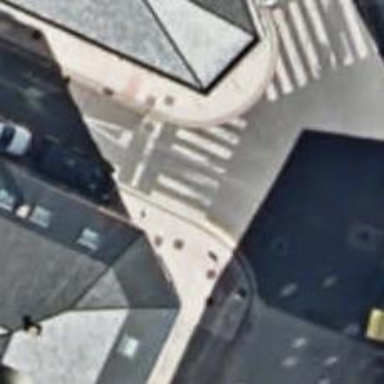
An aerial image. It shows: Uncontrolled road crossing.